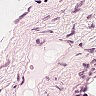
Metastatic tissue present: no